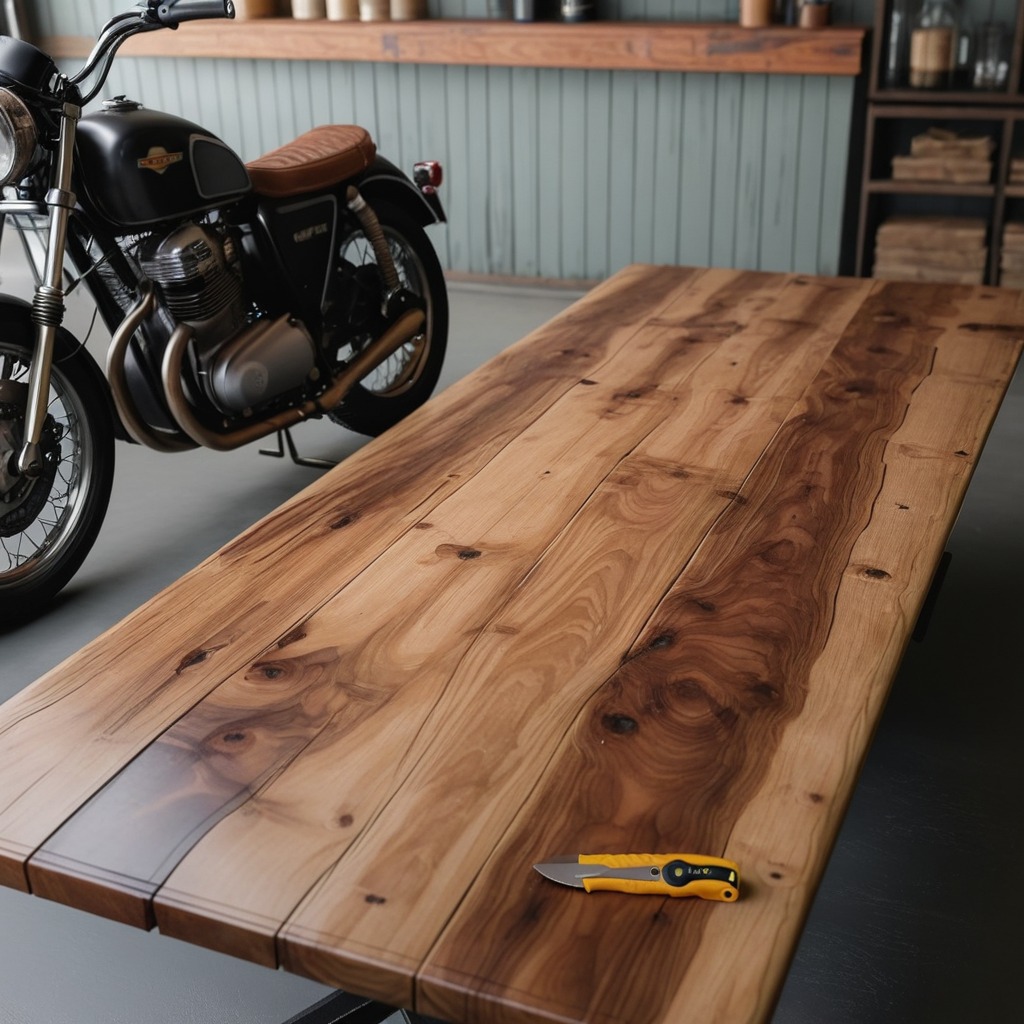
A utility knife lies on the wooden table in the garage.